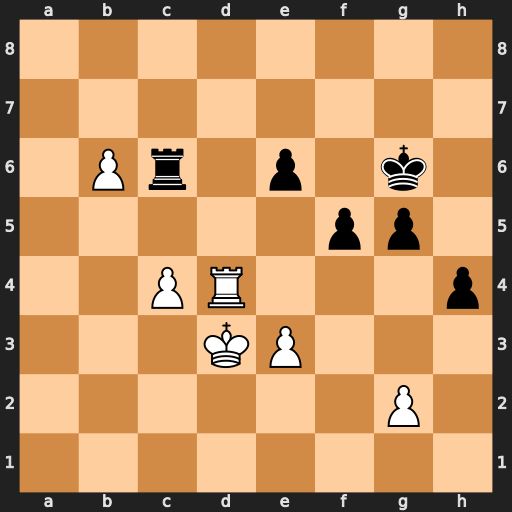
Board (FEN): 8/8/1Pr1p1k1/5pp1/2PR3p/3KP3/6P1/8
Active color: w
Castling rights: -
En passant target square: -
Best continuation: b7 Rb6 Rd7